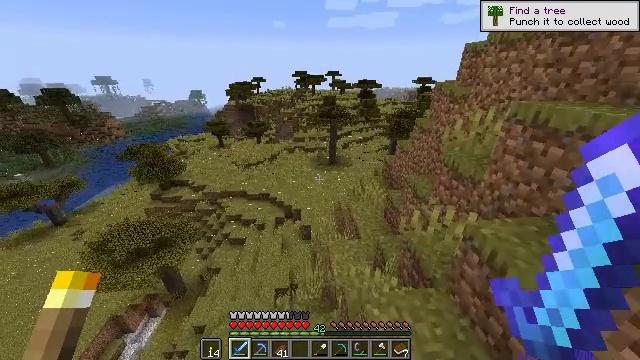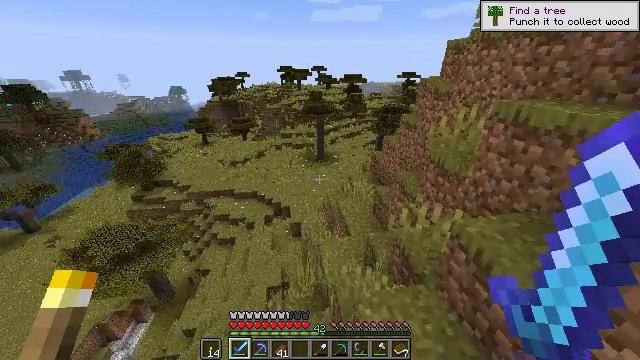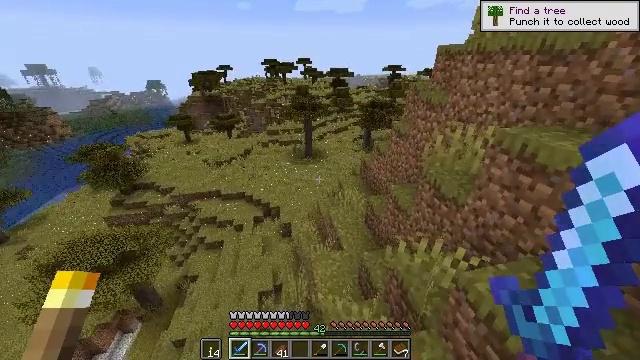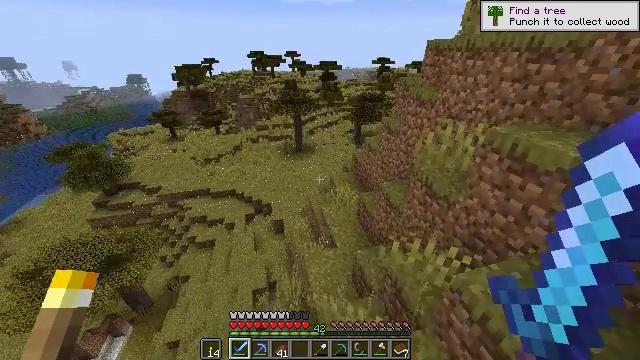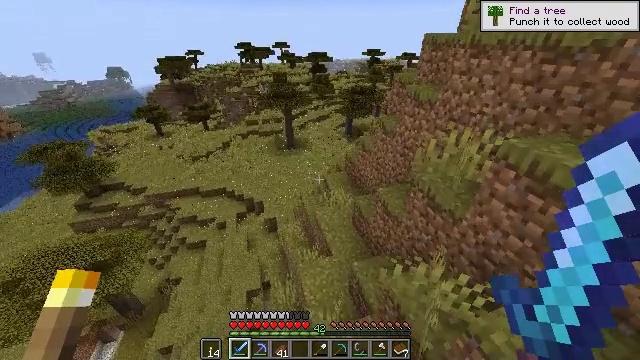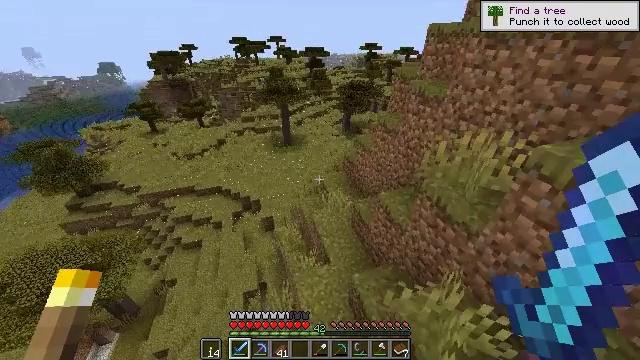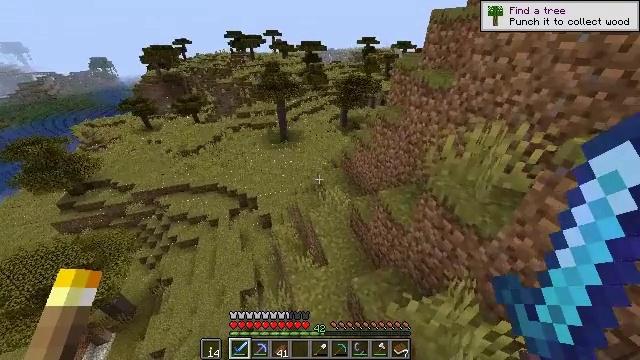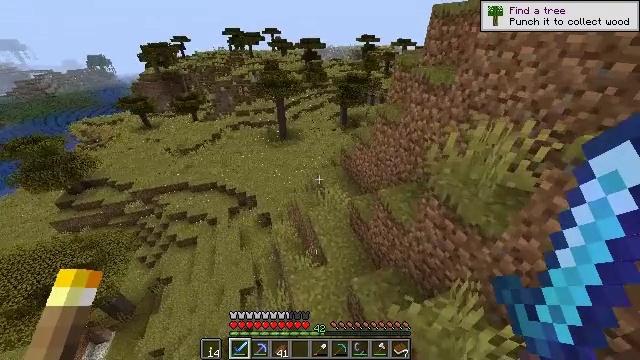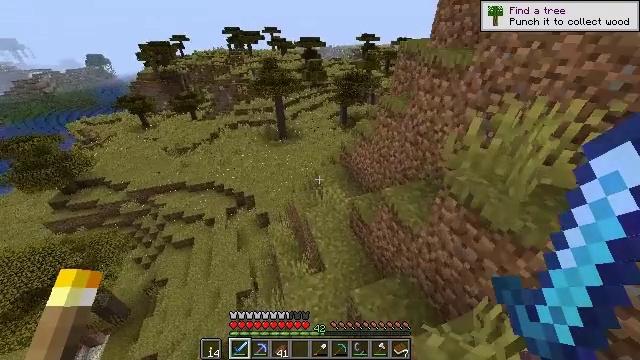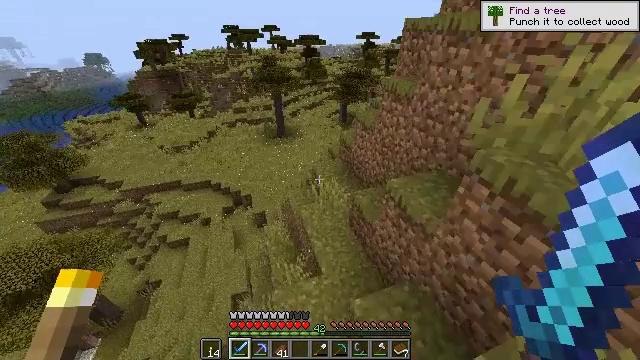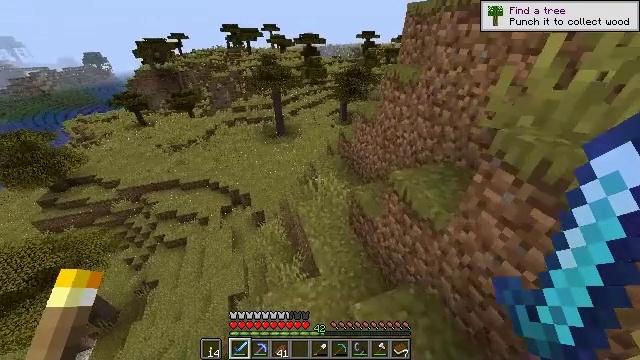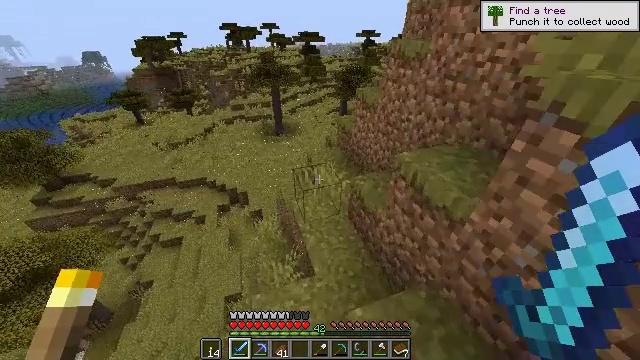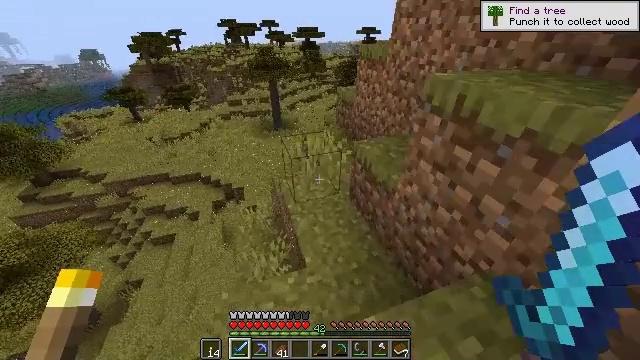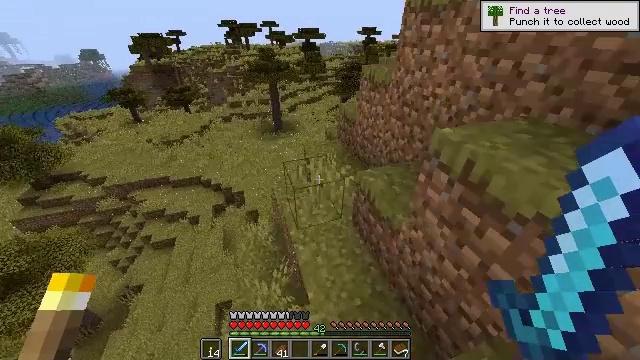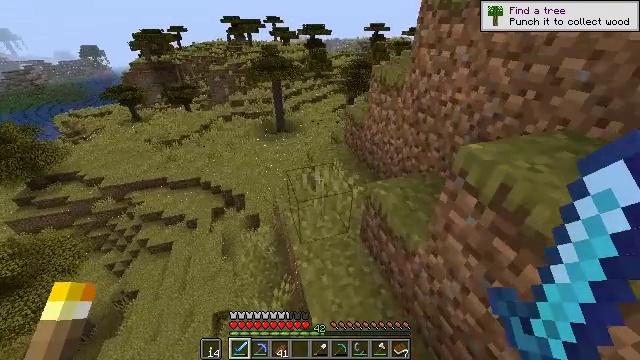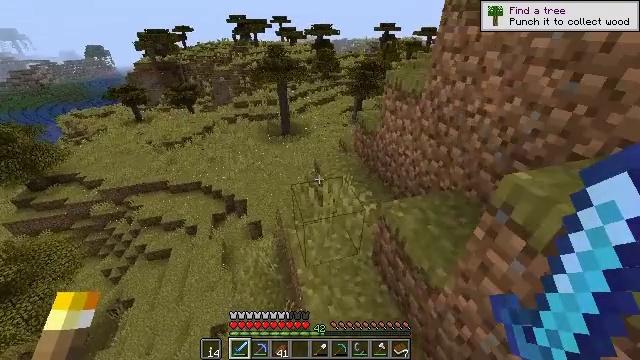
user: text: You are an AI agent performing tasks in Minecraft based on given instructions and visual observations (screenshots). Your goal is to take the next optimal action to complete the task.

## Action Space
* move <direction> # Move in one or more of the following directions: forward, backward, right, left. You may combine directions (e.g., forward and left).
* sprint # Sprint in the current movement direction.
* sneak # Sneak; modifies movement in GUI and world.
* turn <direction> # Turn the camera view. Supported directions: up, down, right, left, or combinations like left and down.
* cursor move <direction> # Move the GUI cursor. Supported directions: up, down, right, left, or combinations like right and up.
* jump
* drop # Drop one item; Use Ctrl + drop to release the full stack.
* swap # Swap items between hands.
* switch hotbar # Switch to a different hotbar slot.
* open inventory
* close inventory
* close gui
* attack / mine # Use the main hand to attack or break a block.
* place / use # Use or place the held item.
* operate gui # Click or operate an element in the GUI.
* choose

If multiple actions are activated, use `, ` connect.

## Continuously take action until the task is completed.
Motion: motion action
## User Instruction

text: Gather the enchanting table for reuse.
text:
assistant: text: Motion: move forward and move right, sprint, turn right and down, jump
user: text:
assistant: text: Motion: move forward and move right, sprint, turn right and down, jump
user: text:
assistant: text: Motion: move forward and move right, sprint, turn right and down, jump
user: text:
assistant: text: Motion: move forward and move right, sprint, turn right and down, jump
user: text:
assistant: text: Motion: move forward and move right, sprint, turn down
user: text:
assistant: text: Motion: move forward and move right, sprint, turn down
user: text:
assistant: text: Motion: move forward and move right, sprint
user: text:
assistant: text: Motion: move forward and move right, sprint
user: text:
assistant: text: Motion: move forward and move right, sprint
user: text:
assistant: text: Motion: move forward and move right, sprint
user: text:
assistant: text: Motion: move forward, sprint
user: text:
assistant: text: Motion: move forward, sprint
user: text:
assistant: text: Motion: move forward, sprint
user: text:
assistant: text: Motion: move forward, sprint, turn left
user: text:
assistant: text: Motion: move forward, sprint, turn left and up
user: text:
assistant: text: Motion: move forward, sprint, turn left
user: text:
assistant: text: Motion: move forward, sprint
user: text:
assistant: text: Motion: move forward, sprint
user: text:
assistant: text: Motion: move forward, sprint
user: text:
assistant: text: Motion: move forward, sprint
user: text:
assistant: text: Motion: move forward, sprint, turn up
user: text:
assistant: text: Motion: move forward, sprint, turn right and up
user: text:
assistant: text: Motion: move forward, sprint, turn right and up
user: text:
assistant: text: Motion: move forward, sprint, turn right
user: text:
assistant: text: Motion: move forward, sprint
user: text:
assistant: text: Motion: move forward, sprint
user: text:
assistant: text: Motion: move forward, sprint
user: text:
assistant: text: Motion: move forward, sprint
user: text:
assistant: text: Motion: move forward, sprint
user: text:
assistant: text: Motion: move forward, sprint, turn right, jump